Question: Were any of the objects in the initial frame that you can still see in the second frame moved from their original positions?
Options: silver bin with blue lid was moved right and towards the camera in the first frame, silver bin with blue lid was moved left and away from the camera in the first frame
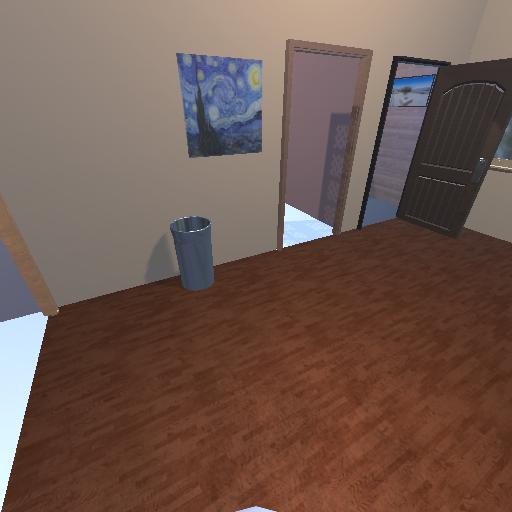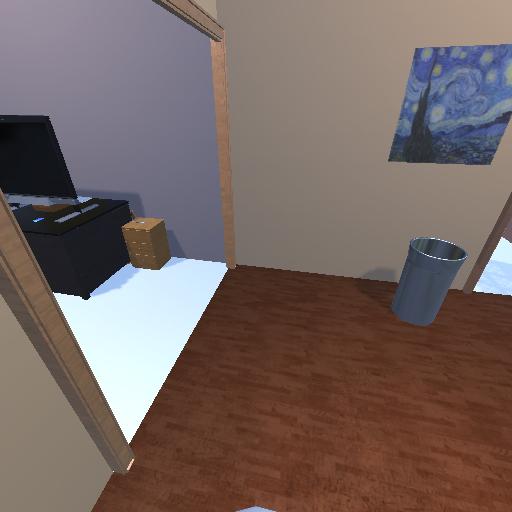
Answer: silver bin with blue lid was moved right and towards the camera in the first frame